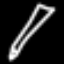
Label: pencil